Question:
What does this class diagram mean? The class diagram of reflexive association uses solid lines and arrows, but here is replaced by a hollow diamond. Does it have anything to do with recursion? What will this class diagram generate? It would be best if you can give an example. In addition, this recursive relationship should be one-to-many, how to build a table if you store a database.
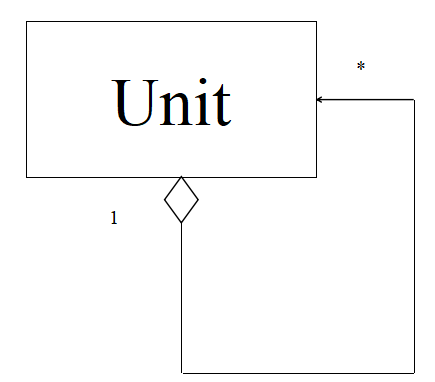
Answer: ## What does it mean?
This class diagram means that an instance of 'Unit' be associated with several other instances of 'Unit':
- The hollow diamond is just a "<URL> that are used to implement them.
Note that the '1' should probably a '0..1' because '1' means exactly 1 and this would imply having endless cycles when navigating up.
## How does it look like?
Since it's a one-to-many association, you could visualize it as a forest of trees: each 'Unit' instance can be the start of some branches .
<URL>
## What is generated / How is it implemented?
Let's add some roles to better speak about the ends of the aggregation:
<URL>
Code generation will depends on the tool and target languages. But the model with the aggregation and the model with the simple association will most probably generate exactly the same code, something like:
'''
class Unit { // Java
private String id;
private Unit[] child; // java objects are sharable by default
private Unit parent; // unless we make it non navigable in that direction
...
}
'''
In an RDBMS, the table would look very similar. The relational model allows to do a bidirectional link with only one column:
'''
ID (PK) | Parent (FK, nullable)
----------------------------------
w |
u |
u1 | u
u2 | u
u3 | u
u21 | u2
u31 | u3
u32 | u3
v |
v2 | v
'''
A <URL> would allow to query the data making use of the reflexive association.